Field crop: tomato
Growth stage: 1
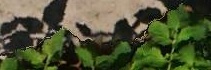
Species: tomato